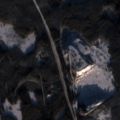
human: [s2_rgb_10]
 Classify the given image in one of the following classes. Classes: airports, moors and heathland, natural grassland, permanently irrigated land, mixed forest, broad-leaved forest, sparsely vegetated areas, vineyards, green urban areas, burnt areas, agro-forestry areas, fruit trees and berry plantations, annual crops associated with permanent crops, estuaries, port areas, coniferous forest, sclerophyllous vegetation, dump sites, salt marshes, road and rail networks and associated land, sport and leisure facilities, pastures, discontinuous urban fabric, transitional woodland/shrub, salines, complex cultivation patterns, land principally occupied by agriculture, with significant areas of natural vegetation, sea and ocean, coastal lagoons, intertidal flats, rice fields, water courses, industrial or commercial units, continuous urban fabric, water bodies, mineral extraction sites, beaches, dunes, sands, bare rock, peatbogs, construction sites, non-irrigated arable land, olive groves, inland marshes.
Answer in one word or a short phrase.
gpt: mineral extraction sites, land principally occupied by agriculture, with significant areas of natural vegetation, coniferous forest